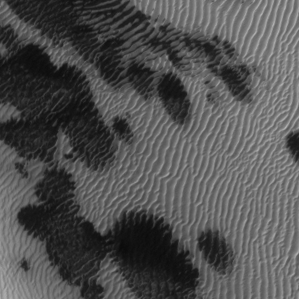
Label: frost